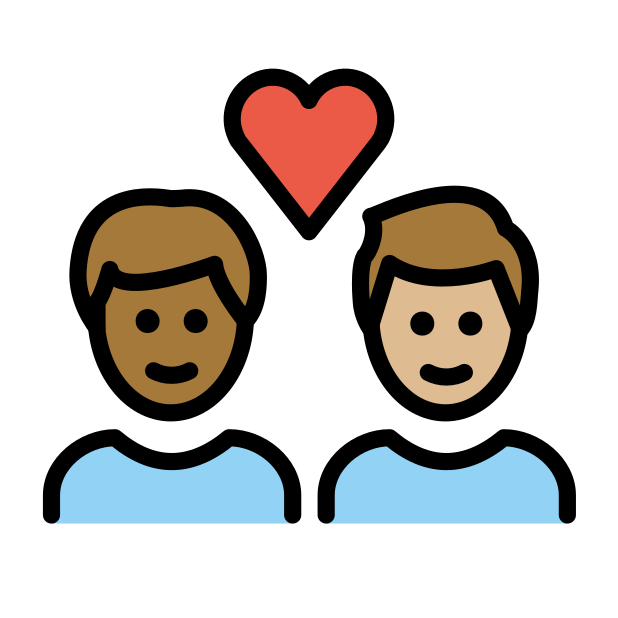
couple with heart: man, man, medium-dark skin tone, medium-light skin tone